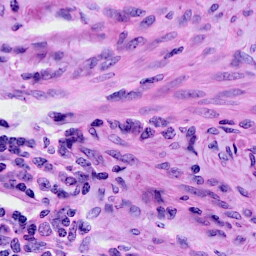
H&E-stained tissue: Cervix